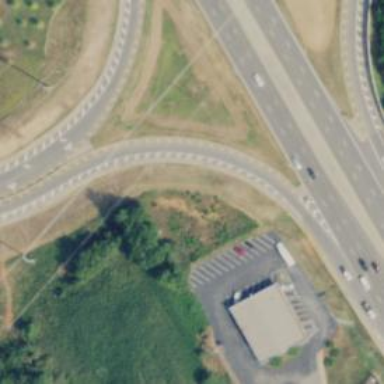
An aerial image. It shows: Asphalt trunk link road.